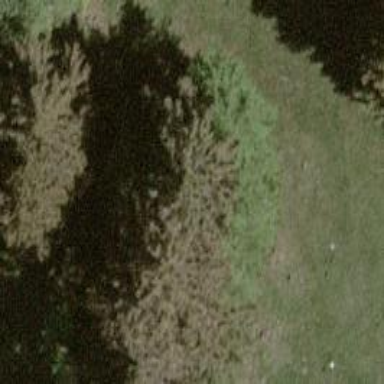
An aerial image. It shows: Single tag "natural: tree."